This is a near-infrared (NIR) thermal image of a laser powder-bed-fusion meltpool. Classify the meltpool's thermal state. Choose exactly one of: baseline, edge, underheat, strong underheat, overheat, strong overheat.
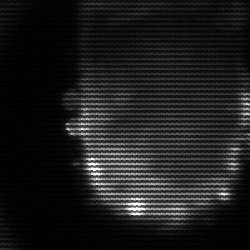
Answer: baseline